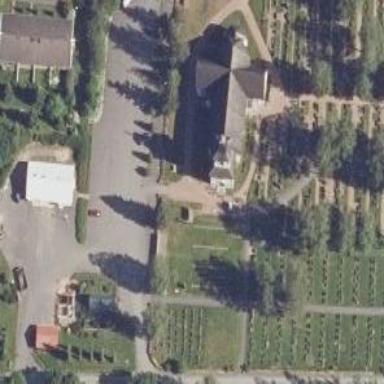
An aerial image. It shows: Historical site featuring war memorial.